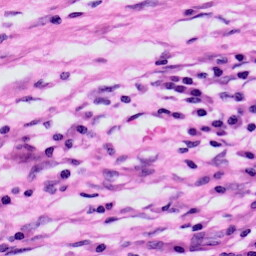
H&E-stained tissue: Skin